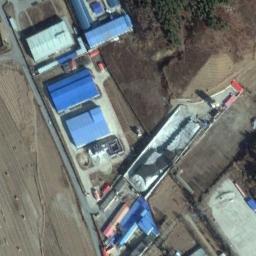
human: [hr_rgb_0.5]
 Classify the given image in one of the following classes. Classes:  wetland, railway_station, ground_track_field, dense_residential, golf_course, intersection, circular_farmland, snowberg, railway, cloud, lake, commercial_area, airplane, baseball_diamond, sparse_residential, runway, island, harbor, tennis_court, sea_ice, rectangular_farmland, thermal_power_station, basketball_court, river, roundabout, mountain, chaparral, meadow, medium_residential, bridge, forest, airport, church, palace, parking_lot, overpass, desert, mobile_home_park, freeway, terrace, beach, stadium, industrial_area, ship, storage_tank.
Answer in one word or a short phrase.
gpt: industrial_area